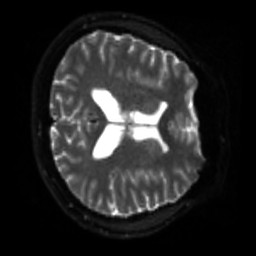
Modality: sbref
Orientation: axial
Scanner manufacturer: siemens
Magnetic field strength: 3 T
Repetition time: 4 s
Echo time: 0.0594 s